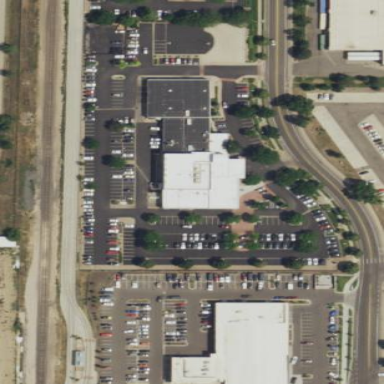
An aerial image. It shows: Building that houses car shop.